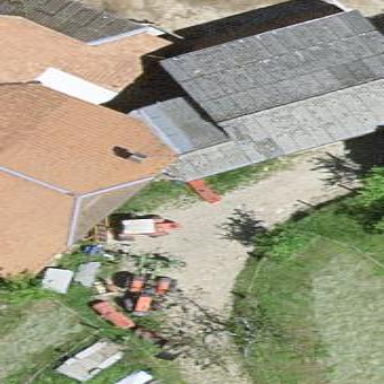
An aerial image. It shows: Shed.